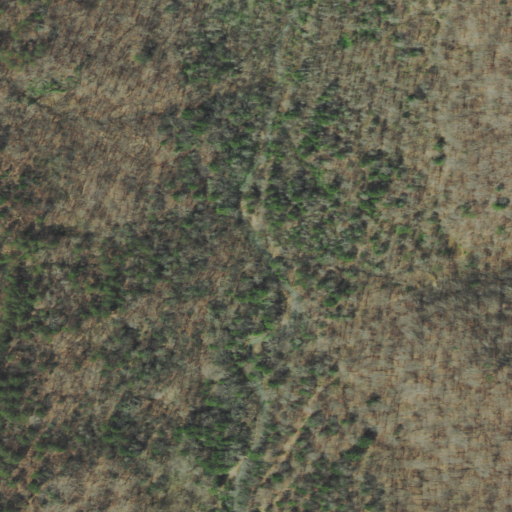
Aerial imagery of valley in Tennessee named Incline Hollow containing deciduous forest and mixed forest